Question: we are using Telerik version = 2012.2.<PHONE>
Here i am face one gridview problem while change DisplayIndex of gridview column
Click on column, after when click on Left button focus and colum is moved perfectly but when we click on Right button colum is moved but focus is not moved focus must be moved. here i am add my sample project code
thanks in advance for your help

'''
<UserControl x:Class="GridTest.MainPage"
xmlns="http://schemas.microsoft.com/winfx/2006/xaml/presentation"
xmlns:x="http://schemas.microsoft.com/winfx/2006/xaml"
xmlns:d="http://schemas.microsoft.com/expression/blend/2008"
xmlns:mc="http://schemas.openxmlformats.org/markup-compatibility/2006"
mc:Ignorable="d"
xmlns:telerik="http://schemas.telerik.com/2008/xaml/presentation" xmlns:sdk="http://schemas.microsoft.com/winfx/2006/xaml/presentation/sdk">
<Grid x:Name="LayoutRoot" Background="White">
<Grid.RowDefinitions>
<RowDefinition Height="Auto" />
<RowDefinition Height="50" />
</Grid.RowDefinitions>
<telerik:RadGridView HorizontalAlignment="Left" x:Name="grdFormList" VerticalAlignment="Top" Grid.Column="0" Grid.Row="0" />
<StackPanel Orientation="Horizontal" Grid.Column="0" Grid.Row="1">
<Button Content="Left" Height="23" HorizontalAlignment="Left" Name="btnleft" Width="75" Margin="5,0,0,0" Click="btnleft_Click" />
<Button Content="Right" Height="23" HorizontalAlignment="Left" Name="btnright" Width="75" Margin="5,0,0,0" Click="btnright_Click" />
</StackPanel>
</Grid>
'''
'''
using System;
using System.Collections.Generic;
using System.Linq;
using System.Net;
using System.Windows;
using System.Windows.Controls;
using System.Windows.Documents;
using System.Windows.Input;
using System.Windows.Media;
using System.Windows.Media.Animation;
using System.Windows.Shapes;
using Telerik.Windows.Controls;
using Telerik.Windows.Controls.GridView;
using Telerik.Windows;
using System.ComponentModel;
using System.Globalization;
using System.Threading;
namespace GridTest
{
public partial class MainPage : UserControl
{
public GridViewCellBase ClickedCell { get; set; }
public MainPage()
{
InitializeComponent();
this.grdFormList.AddHandler(GridViewCellBase.MouseLeftButtonDownEvent, new MouseButtonEventHandler(MouseDownOnCell), true);
grdFormList.Columns.Clear();
for (Int32 attributelength = 0; attributelength < 10; attributelength++)
{
GridViewColumn textColumn = new GridViewColumn();
// DataGridTextColumn textColumn = new DataGridTextColumn();
textColumn.Header = string.Format("Column{0}", attributelength + 1);
textColumn.UniqueName = string.Format("Uname{0}", attributelength + 1);
textColumn.MinWidth = 5;
textColumn.Width = 100;
grdFormList.Columns.Add(textColumn);
}
}
private void MouseDownOnCell(object sender, MouseEventArgs args)
{
if (((UIElement)args.OriginalSource).ParentOfType<GridViewCellBase>() != null)
{
var aa = ((GridViewHeaderRow)(((GridViewCellBase)((UIElement)args.OriginalSource).ParentOfType<GridViewCellBase>()).ParentOfType<GridViewHeaderRow>())).Cells;
for (int i = 0; i < aa.Count; i++)
{
((GridViewCellBase)aa[i]).Background = new SolidColorBrush(Colors.Transparent);
}
this.ClickedCell = null;
this.ClickedCell = (GridViewCellBase)((UIElement)args.OriginalSource).ParentOfType<GridViewCellBase>();
LinearGradientBrush brush = new LinearGradientBrush();
brush.StartPoint = new Point(0.5, 0);
brush.EndPoint = new Point(0.5, 1);
GradientStop g1 = new GradientStop();
g1.Color = Color.FromArgb(255, 227, 153, 54);
brush.GradientStops.Add(g1);
GradientStop g2 = new GradientStop();
g2.Color = Color.FromArgb(255, 254, 211, 125);
brush.GradientStops.Add(g2);
((GridViewCellBase)((UIElement)args.OriginalSource).ParentOfType<GridViewCellBase>()).Background = brush;
}
}
private void btnleft_Click(object sender, RoutedEventArgs e)
{
if (ClickedCell != null)
{
if (ClickedCell.Column != null)
{
int i = ClickedCell.Column.DisplayIndex;
if (i >= 1)
{
ClickedCell.Column.DisplayIndex = i - 1;
}
}
}
}
private void btnright_Click(object sender, RoutedEventArgs e)
{
if (ClickedCell != null)
{
if (ClickedCell.Column != null)
{
int k = ClickedCell.Column.DisplayIndex;
if (k <= grdFormList.Columns.Count - 1)
{
ClickedCell.Column.DisplayIndex = k + 1;
}
}
}
}
}
}
'''
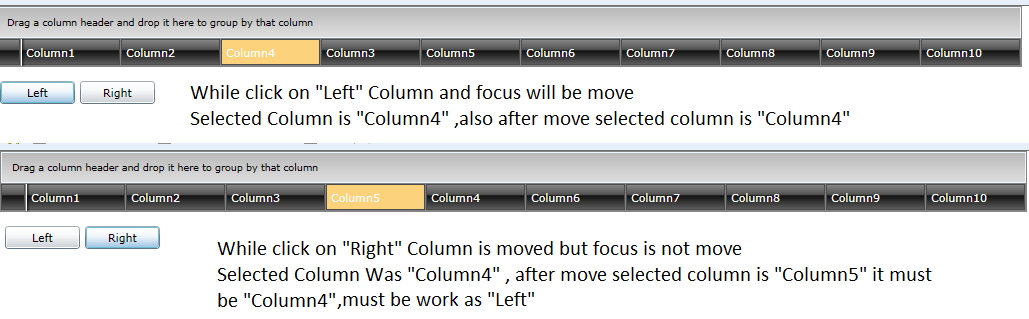
Answer: i am use LayoutUpdated event of gridview and reassign a property and it's working perfect but don't know is this right approach to do it or not
'''
using System;
using System.Linq;
using System.Windows;
using System.Windows.Controls;
using System.Windows.Input;
using System.Windows.Media;
using Telerik.Windows.Controls;
using Telerik.Windows.Controls.GridView;
namespace GridTest
{
public partial class MainPage : UserControl
{
public GridViewCellBase ClickedCell { get; set; }
private GridViewHeaderRow GVHeaderRow { get; set; }
private string CellHeader { get; set; }
public MainPage()
{
InitializeComponent();
this.DataContext = this;
this.grdFormList.AddHandler(GridViewCellBase.MouseLeftButtonDownEvent, new MouseButtonEventHandler(MouseDownOnCell), true);
grdFormList.Columns.Clear();
for (Int32 attributelength = 0; attributelength < 10; attributelength++)
{
GridViewColumn textColumn = new GridViewColumn();
// DataGridTextColumn textColumn = new DataGridTextColumn();
textColumn.Header = string.Format("Column{0}", attributelength + 1);
textColumn.UniqueName = string.Format("Uname{0}", attributelength + 1);
textColumn.MinWidth = 5;
textColumn.Width = 100;
grdFormList.Columns.Add(textColumn);
}
}
private void MouseDownOnCell(object sender, MouseEventArgs args)
{
if (((UIElement)args.OriginalSource).ParentOfType<GridViewCellBase>() != null)
{
var aa = ((GridViewHeaderRow)(((GridViewCellBase)((UIElement)args.OriginalSource).ParentOfType<GridViewCellBase>()).ParentOfType<GridViewHeaderRow>())).Cells;
GVHeaderRow = ((GridViewHeaderRow)(((GridViewCellBase)((UIElement)args.OriginalSource).ParentOfType<GridViewCellBase>()).ParentOfType<GridViewHeaderRow>()));
for (int i = 0; i < aa.Count; i++)
{
((GridViewCellBase)aa[i]).Background = new SolidColorBrush(Colors.Transparent);
}
this.ClickedCell = null;
this.ClickedCell = (GridViewCellBase)((UIElement)args.OriginalSource).ParentOfType<GridViewCellBase>();
CellHeader = ClickedCell.Column.Header.ToString();
LinearGradientBrush brush = new LinearGradientBrush();
brush.StartPoint = new Point(0.5, 0);
brush.EndPoint = new Point(0.5, 1);
GradientStop g1 = new GradientStop();
g1.Color = Color.FromArgb(255, 227, 153, 54);
brush.GradientStops.Add(g1);
GradientStop g2 = new GradientStop();
g2.Color = Color.FromArgb(255, 254, 211, 125);
brush.GradientStops.Add(g2);
((GridViewCellBase)((UIElement)args.OriginalSource).ParentOfType<GridViewCellBase>()).Background = brush;
}
}
private void btnleft_Click(object sender, RoutedEventArgs e)
{
if (ClickedCell != null)
{
if (ClickedCell.Column != null)
{
int i = ClickedCell.Column.DisplayIndex;
if (i >= 1)
{
ClickedCell.Column.DisplayIndex = i - 1;
}
}
}
}
private void btnright_Click(object sender, RoutedEventArgs e)
{
if (ClickedCell != null)
{
if (ClickedCell.Column != null)
{
int k = ClickedCell.Column.DisplayIndex;
if (k < grdFormList.Columns.Count - 1)
{
ClickedCell.Column.DisplayIndex = k + 1;
}
}
}
}
private void grdFormList_LayoutUpdated(object sender, EventArgs e)
{
if (GVHeaderRow != null)
{
var aa = GVHeaderRow.Cells;
for (int i = 0; i < aa.Count; i++)
{
((GridViewCellBase)aa[i]).Background = new SolidColorBrush(Colors.Transparent);
}
////this.ClickedCell = null;
////this.ClickedCell = (GridViewCellBase)((UIElement)args.OriginalSource).ParentOfType<GridViewCellBase>();
LinearGradientBrush brush = new LinearGradientBrush();
brush.StartPoint = new Point(0.5, 0);
brush.EndPoint = new Point(0.5, 1);
GradientStop g1 = new GradientStop();
g1.Color = Color.FromArgb(255, 227, 153, 54);
brush.GradientStops.Add(g1);
GradientStop g2 = new GradientStop();
g2.Color = Color.FromArgb(255, 254, 211, 125);
brush.GradientStops.Add(g2);
ClickedCell = null;
ClickedCell = GVHeaderRow.Cells.Where(a => a.Column.Header.ToString() == CellHeader).ToList()[0];
ClickedCell.Background = brush;
}
}
}
}
'''